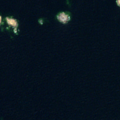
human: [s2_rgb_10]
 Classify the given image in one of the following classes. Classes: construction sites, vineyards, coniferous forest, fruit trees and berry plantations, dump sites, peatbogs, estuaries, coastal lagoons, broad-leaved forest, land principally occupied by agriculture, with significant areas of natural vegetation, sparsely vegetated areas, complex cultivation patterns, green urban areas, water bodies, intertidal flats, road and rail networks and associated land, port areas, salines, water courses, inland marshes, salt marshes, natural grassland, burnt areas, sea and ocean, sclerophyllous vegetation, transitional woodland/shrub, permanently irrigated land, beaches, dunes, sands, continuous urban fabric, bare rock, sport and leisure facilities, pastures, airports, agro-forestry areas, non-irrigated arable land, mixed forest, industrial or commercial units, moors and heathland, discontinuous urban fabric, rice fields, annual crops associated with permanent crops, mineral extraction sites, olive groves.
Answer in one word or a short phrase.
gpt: sea and ocean